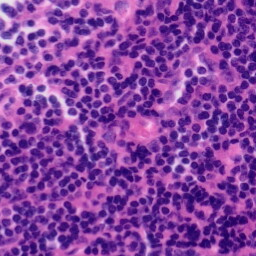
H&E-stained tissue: Tonsil